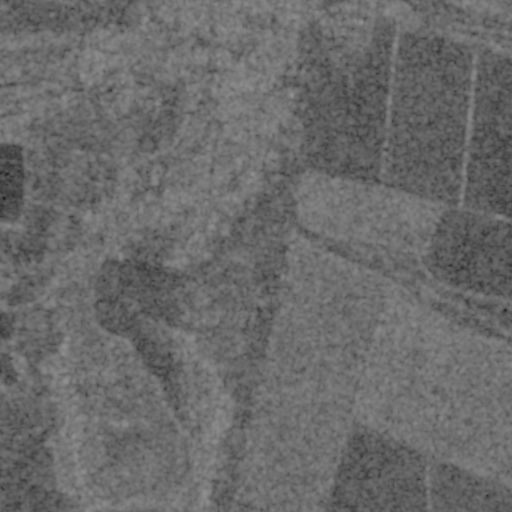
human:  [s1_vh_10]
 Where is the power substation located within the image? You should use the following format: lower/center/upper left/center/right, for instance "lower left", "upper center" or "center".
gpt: The power substation is located in the upper center of the image.
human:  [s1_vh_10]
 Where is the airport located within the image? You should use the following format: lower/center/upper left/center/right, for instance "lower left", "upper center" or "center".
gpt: There is no airport in the image.

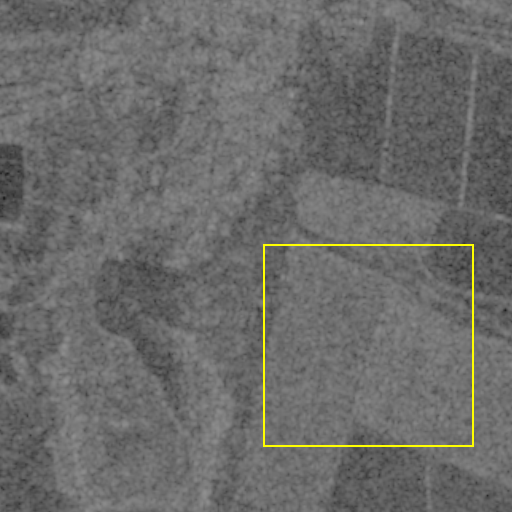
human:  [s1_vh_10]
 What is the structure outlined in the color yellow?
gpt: The structure outlined in yellow is a crop field.
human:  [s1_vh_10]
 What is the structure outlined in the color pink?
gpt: There is no pink outline.